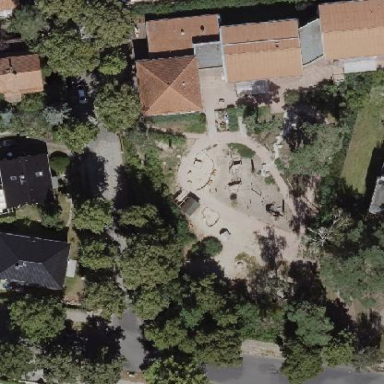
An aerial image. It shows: Kindergarten.